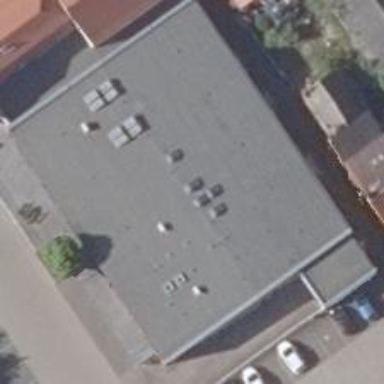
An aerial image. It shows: Building.